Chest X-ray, PA view. Patient: 42 years old, sex F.
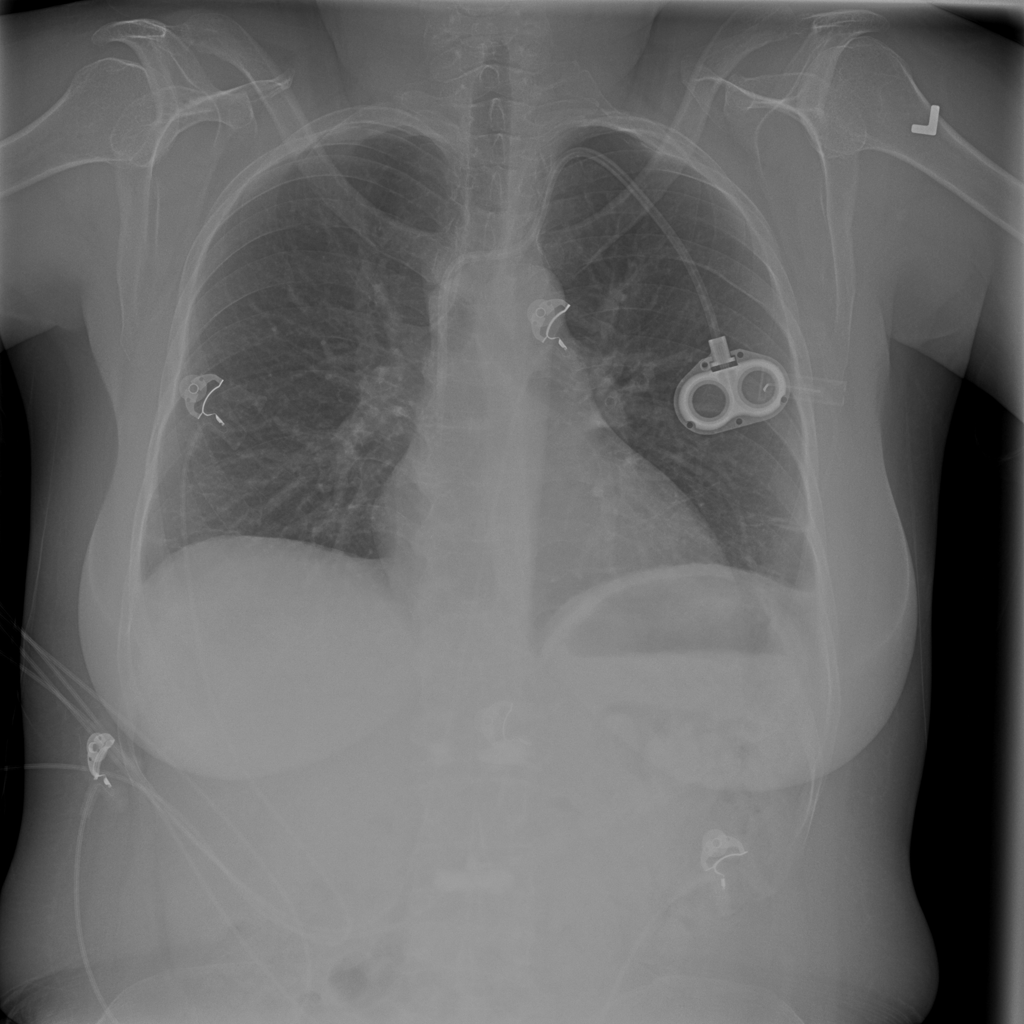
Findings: No Finding